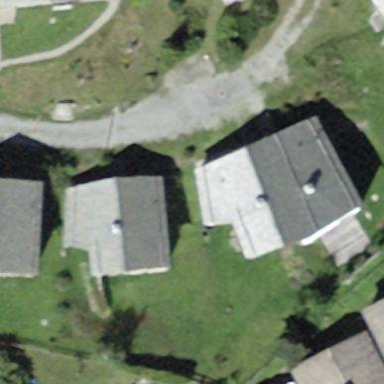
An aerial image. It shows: Simple and straightforward house.